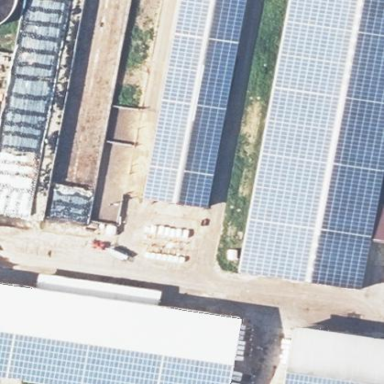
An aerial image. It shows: Solar photovoltaic panel generator on farm auxiliary building. The small installation generates electricity from solar energy.